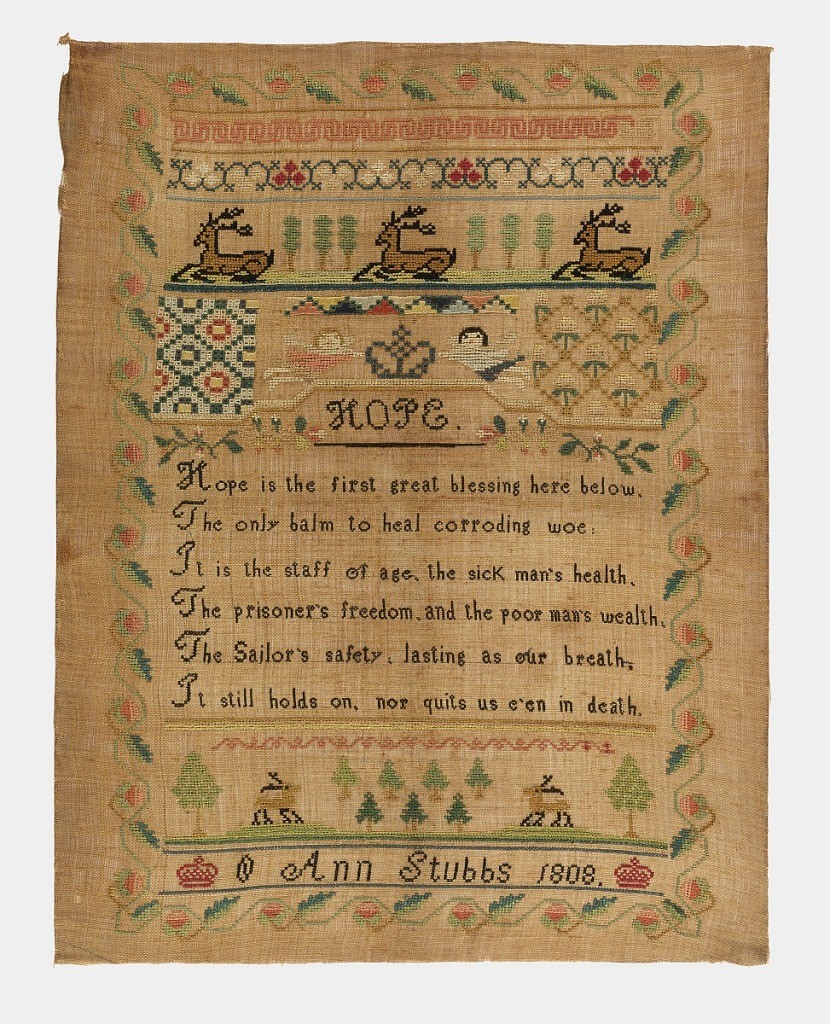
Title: Sampler
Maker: Ann Stubbs, English
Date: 1808
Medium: silk embroidery on linen foundation Technique: embroidered in cross, satin, and eyelet stitches on plain weave foundation
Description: Bands of pattern, several deer, text: "Hope is the first great blessing here below/ The only balm to heal corroding woe/ It is the staff of age, the sick man's health/ The prisoner's freedom and the poor man's wealth/ The sailor's safety lasting as our breath/ It still holds on, nor quits us e'en in death."